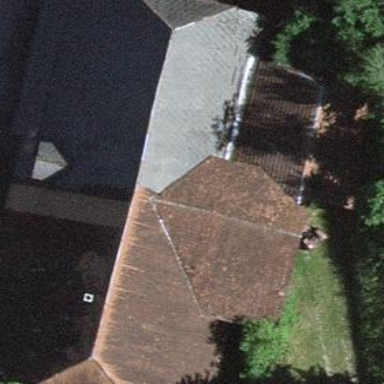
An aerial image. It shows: Farm building.